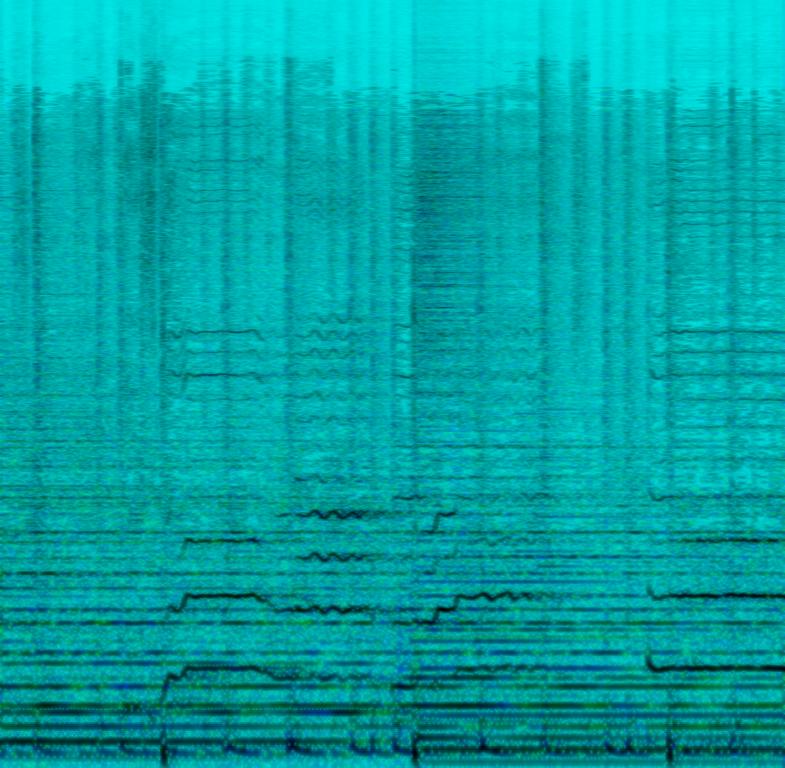
This contemporary gospel song features a female voice. When the voice reaches a high pitch, she sings in falsetto. This is accompanied by percussion playing the floor tom and kick. The splash cymbal is played on the fourth count of the bars. A piano plays arpeggiated chords in the background. Synth pads play chords in the background filling the musicscape. This gospel song is emotional. This song can be played in a worship session in church.